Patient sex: M
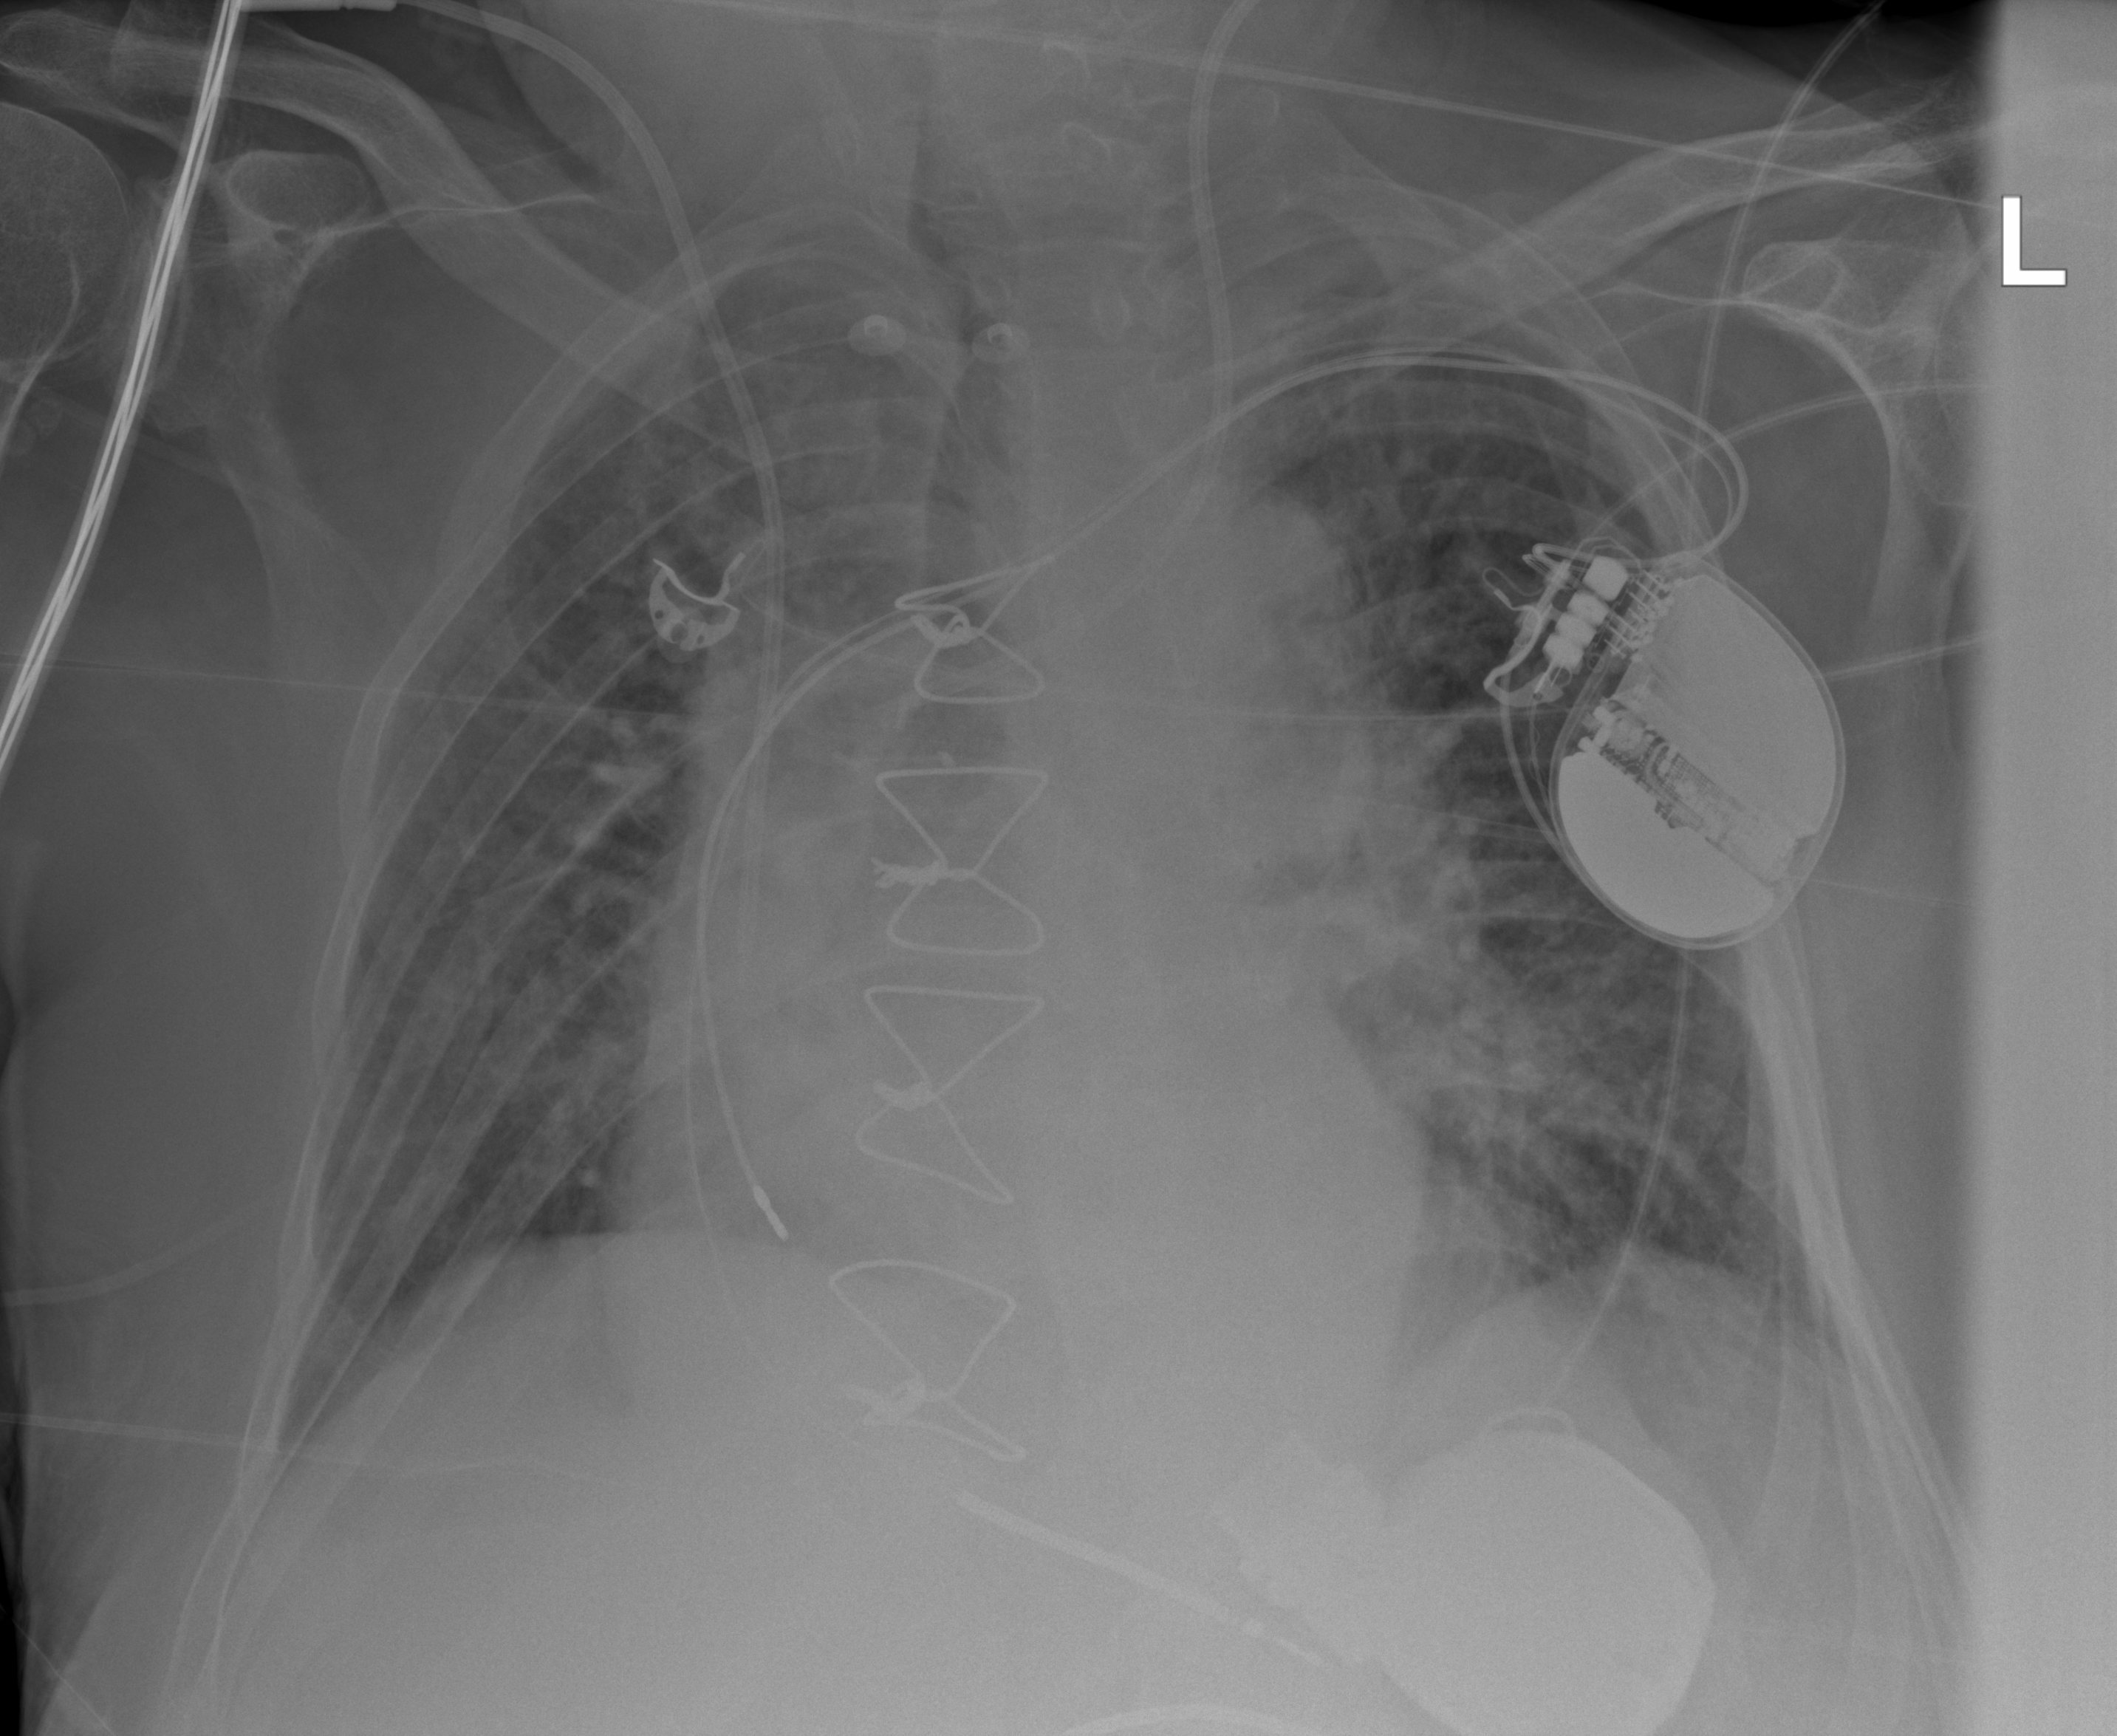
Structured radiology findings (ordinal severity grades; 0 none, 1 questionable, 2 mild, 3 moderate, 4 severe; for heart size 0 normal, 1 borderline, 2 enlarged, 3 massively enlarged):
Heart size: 2
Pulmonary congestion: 3
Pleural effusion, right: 0
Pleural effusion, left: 0
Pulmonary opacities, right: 2
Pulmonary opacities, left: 2
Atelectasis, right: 0
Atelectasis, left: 2